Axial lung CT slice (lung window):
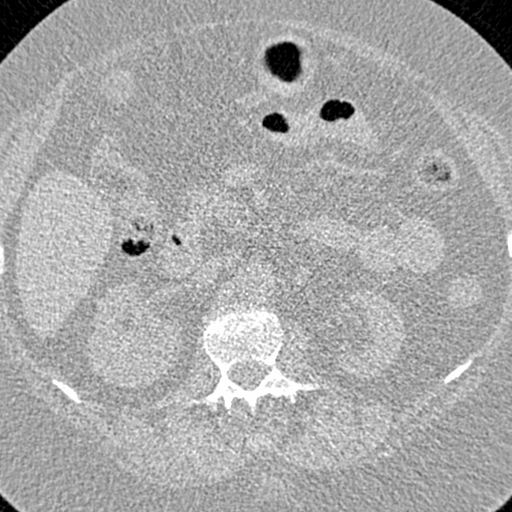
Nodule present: no